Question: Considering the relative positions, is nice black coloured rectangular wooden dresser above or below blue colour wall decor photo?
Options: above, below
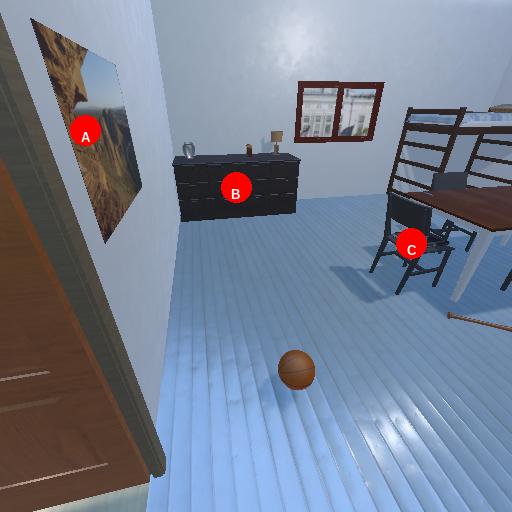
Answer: above